Question: Is this a 'TableLayout'? If it is, how to make this underline under first row and different color per row?

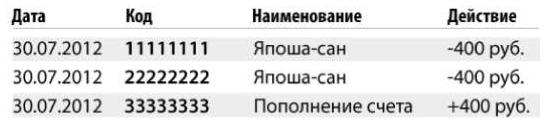
Answer: Assuming it is derived from a <URL> and do something with it. For example alternating backgrounds:
'''
final int childCount = myGroup.getChildCount();
for(int i = 0; i < childCount; i++) {
View child = myGroup.getChildAt(i);
if(i % 2 == 0) {
child.setBackgroundColor(color1);
} else {
child.setBackgroundColor(color2);
}
}
'''
Same goes for changing the first row, just use 'myGroup.getChildAt(0)' and modify that particular child.